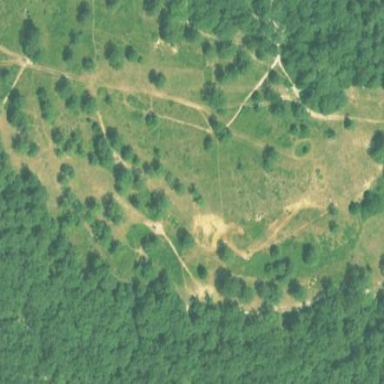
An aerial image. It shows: Disc golf pitch area for leisure land.